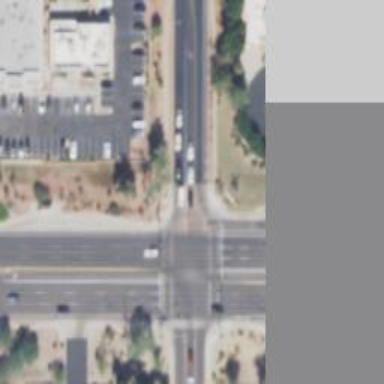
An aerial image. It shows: Solid stop line on the road.